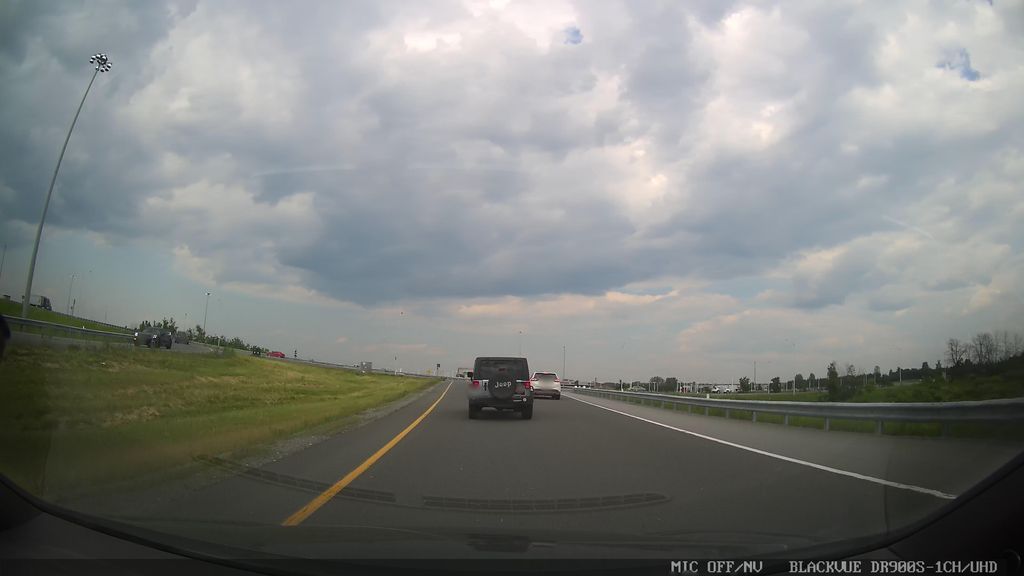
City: ottawa-gatineau